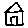
Label: house